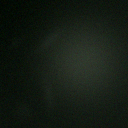
Screen state: off